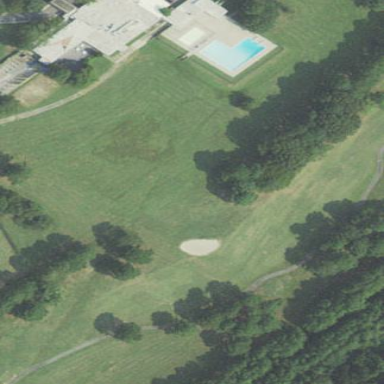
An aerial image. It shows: Golf pitch.